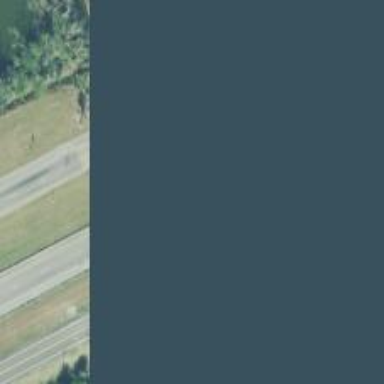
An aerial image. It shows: Motorway bridge.